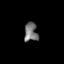
Tissue: skin
Cell type: Others
Senescence score: 0.7903
Nuclear area (px): 245
Mean DAPI intensity: 119.11